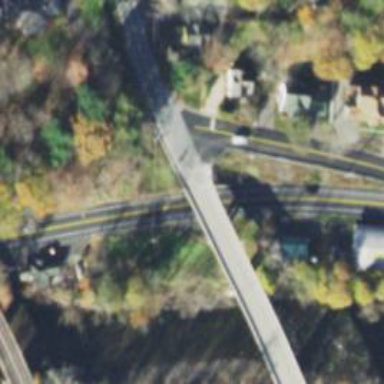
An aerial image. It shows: Primary highway on viaduct.